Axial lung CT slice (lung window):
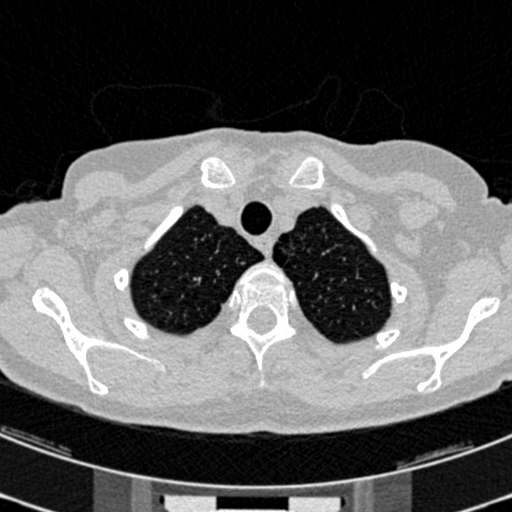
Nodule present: no